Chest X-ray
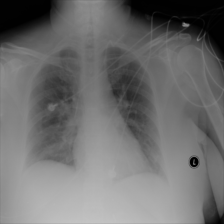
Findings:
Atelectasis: negative
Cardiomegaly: negative
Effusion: negative
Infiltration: negative
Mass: negative
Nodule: negative
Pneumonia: negative
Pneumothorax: negative
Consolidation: negative
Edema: negative
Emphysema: negative
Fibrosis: negative
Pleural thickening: negative
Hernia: negative